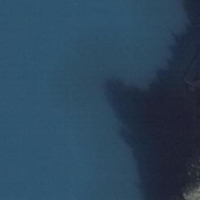
EUNIS habitat code: 14
Species observed at this site:
Geranium robertianum